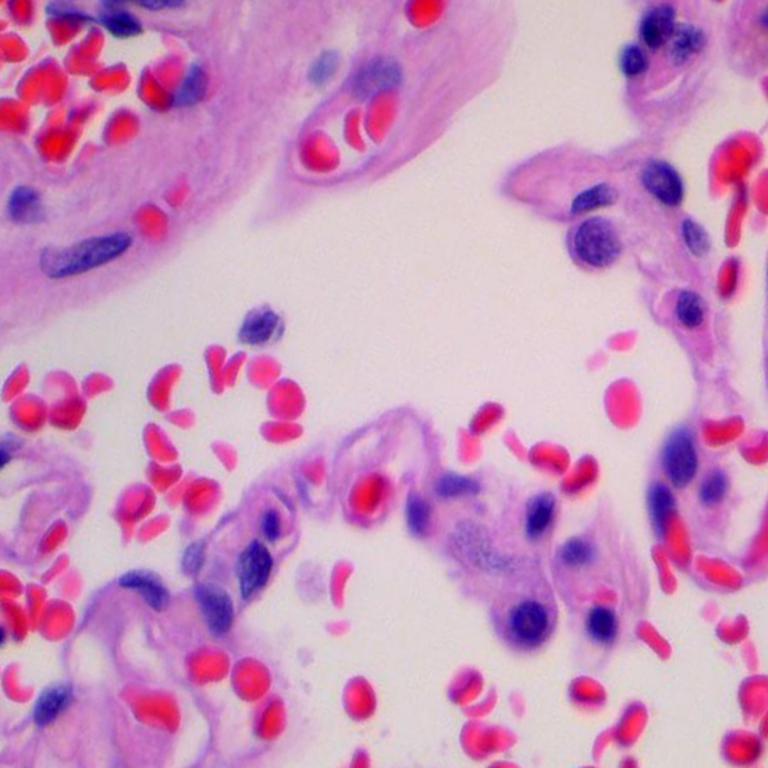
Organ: lung
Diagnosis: benign